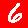
Digit: 6